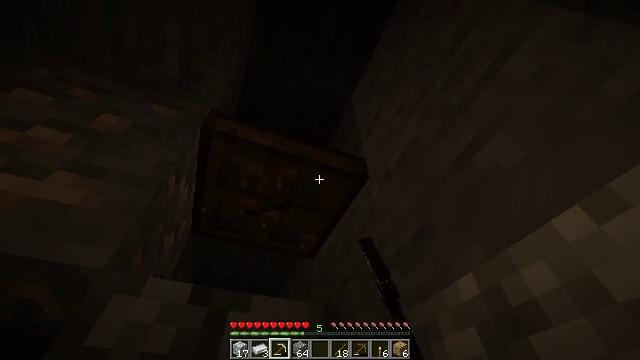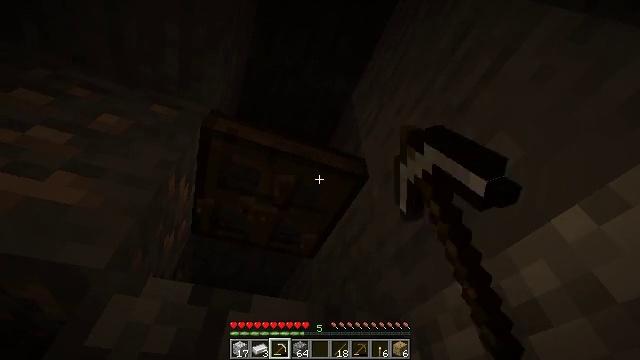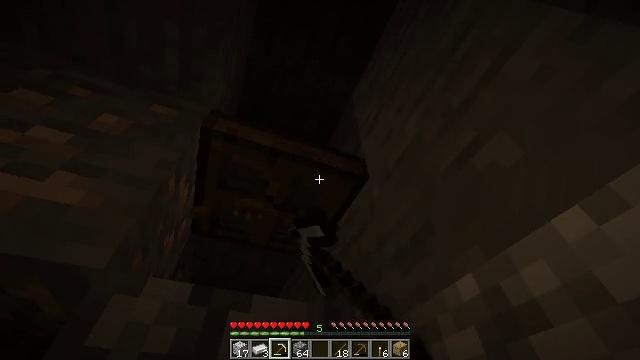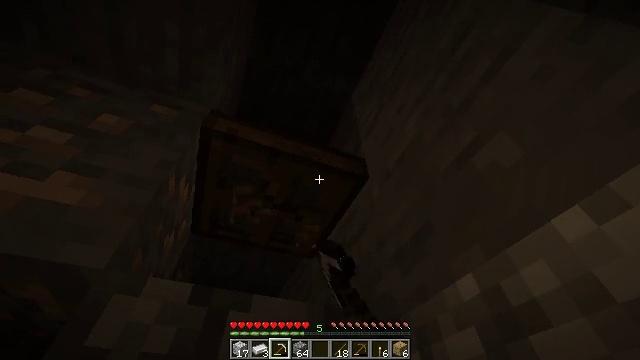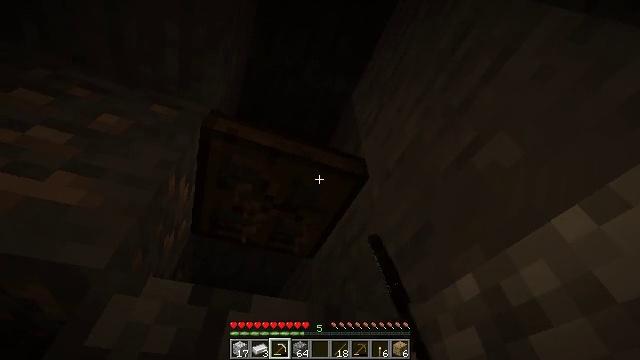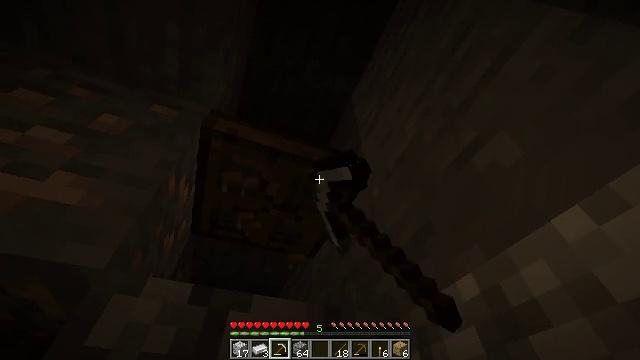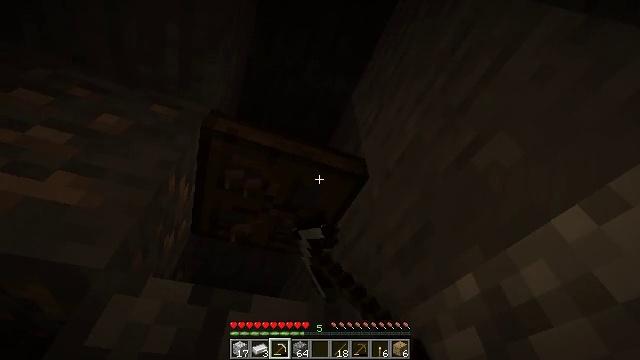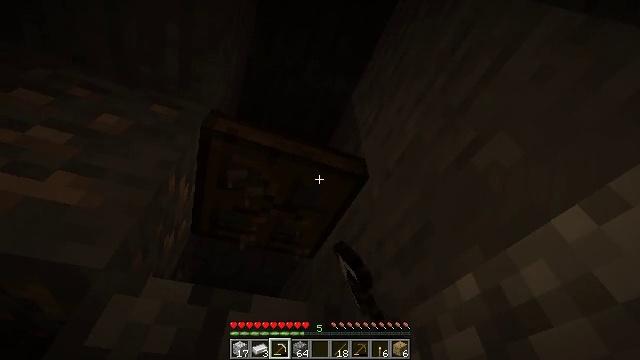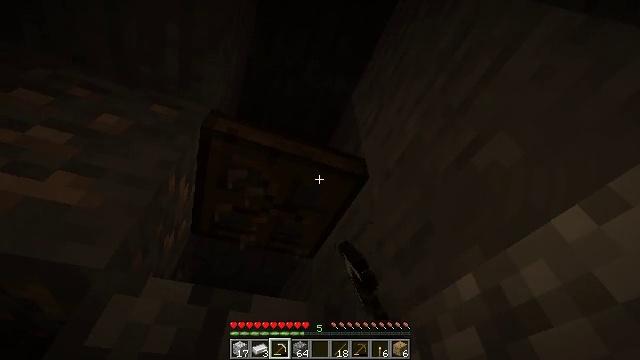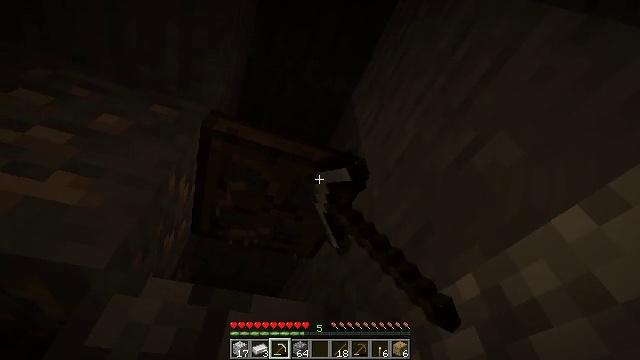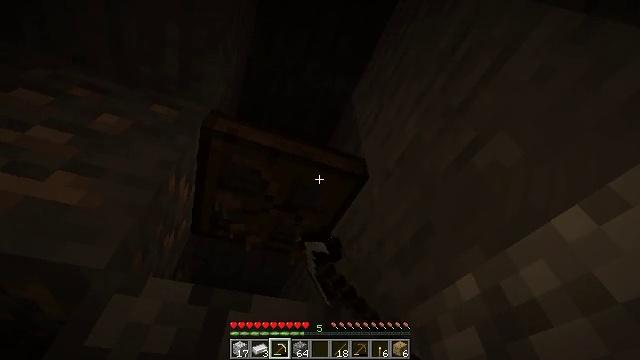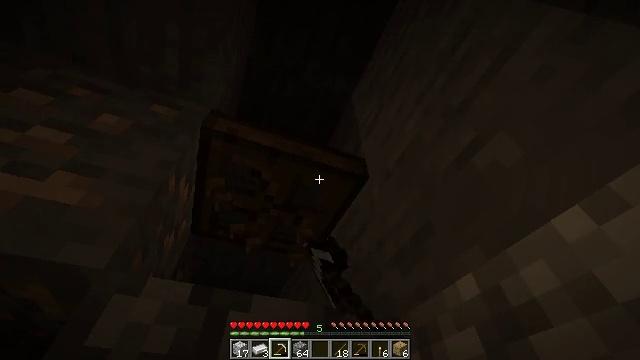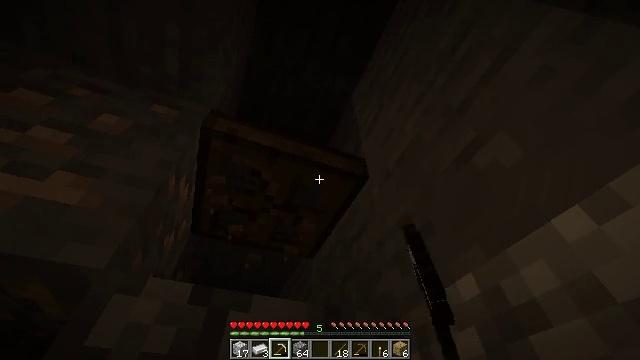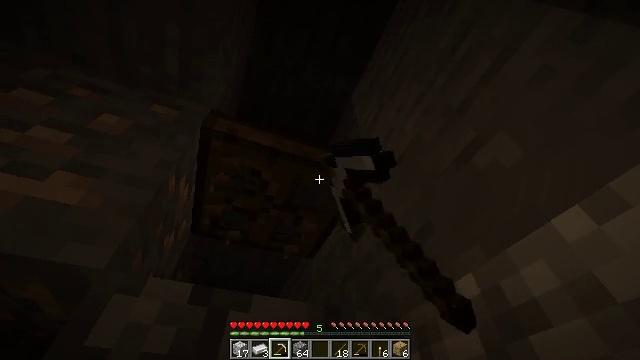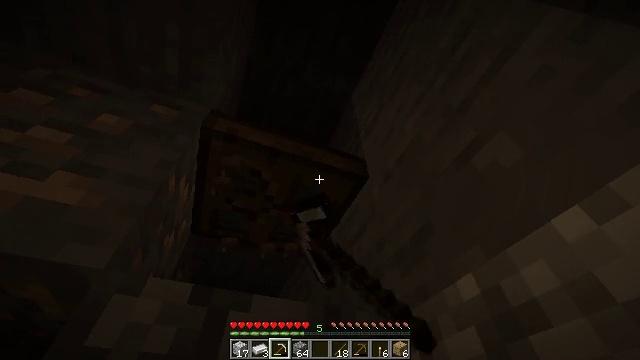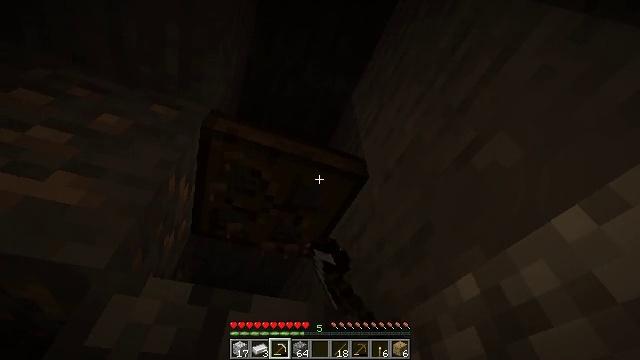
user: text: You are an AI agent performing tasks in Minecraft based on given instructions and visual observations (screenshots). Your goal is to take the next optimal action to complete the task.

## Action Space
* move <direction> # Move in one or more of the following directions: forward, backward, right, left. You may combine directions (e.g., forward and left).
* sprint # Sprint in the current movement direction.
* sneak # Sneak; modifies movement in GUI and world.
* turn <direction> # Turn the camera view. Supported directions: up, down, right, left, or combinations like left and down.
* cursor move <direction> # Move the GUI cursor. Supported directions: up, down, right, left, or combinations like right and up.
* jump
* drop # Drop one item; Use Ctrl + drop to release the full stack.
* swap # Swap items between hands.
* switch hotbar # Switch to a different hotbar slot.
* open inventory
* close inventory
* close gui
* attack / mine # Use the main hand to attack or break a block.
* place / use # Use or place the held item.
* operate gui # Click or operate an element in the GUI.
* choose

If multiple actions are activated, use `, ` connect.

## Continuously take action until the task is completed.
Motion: motion action
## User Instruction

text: Break the oak trapdoor to collect it.
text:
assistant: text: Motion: attack / mine
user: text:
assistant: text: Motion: attack / mine
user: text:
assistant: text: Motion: attack / mine
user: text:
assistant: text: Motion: attack / mine
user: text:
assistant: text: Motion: attack / mine
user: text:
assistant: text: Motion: attack / mine
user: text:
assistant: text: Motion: attack / mine
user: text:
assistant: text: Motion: attack / mine
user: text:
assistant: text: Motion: attack / mine
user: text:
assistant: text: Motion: attack / mine
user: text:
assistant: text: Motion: attack / mine
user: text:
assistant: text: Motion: attack / mine
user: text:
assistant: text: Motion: attack / mine
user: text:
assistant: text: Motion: attack / mine
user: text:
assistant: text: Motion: attack / mine
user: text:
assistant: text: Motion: attack / mine
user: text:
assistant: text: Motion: attack / mine
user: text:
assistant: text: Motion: attack / mine
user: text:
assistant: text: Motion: attack / mine
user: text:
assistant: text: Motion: attack / mine
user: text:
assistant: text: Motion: attack / mine
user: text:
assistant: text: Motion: attack / mine
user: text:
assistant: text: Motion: attack / mine
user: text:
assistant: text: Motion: attack / mine
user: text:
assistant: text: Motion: attack / mine
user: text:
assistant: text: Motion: attack / mine
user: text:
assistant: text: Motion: attack / mine
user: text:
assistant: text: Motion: attack / mine
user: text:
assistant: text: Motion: attack / mine
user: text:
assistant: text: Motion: attack / mine